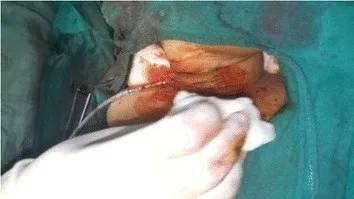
Skin closure with Prolene cutting body suture 4.0 and number 10 Romovac drain in situ.
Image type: medical_photograph (other_medical_photograph)